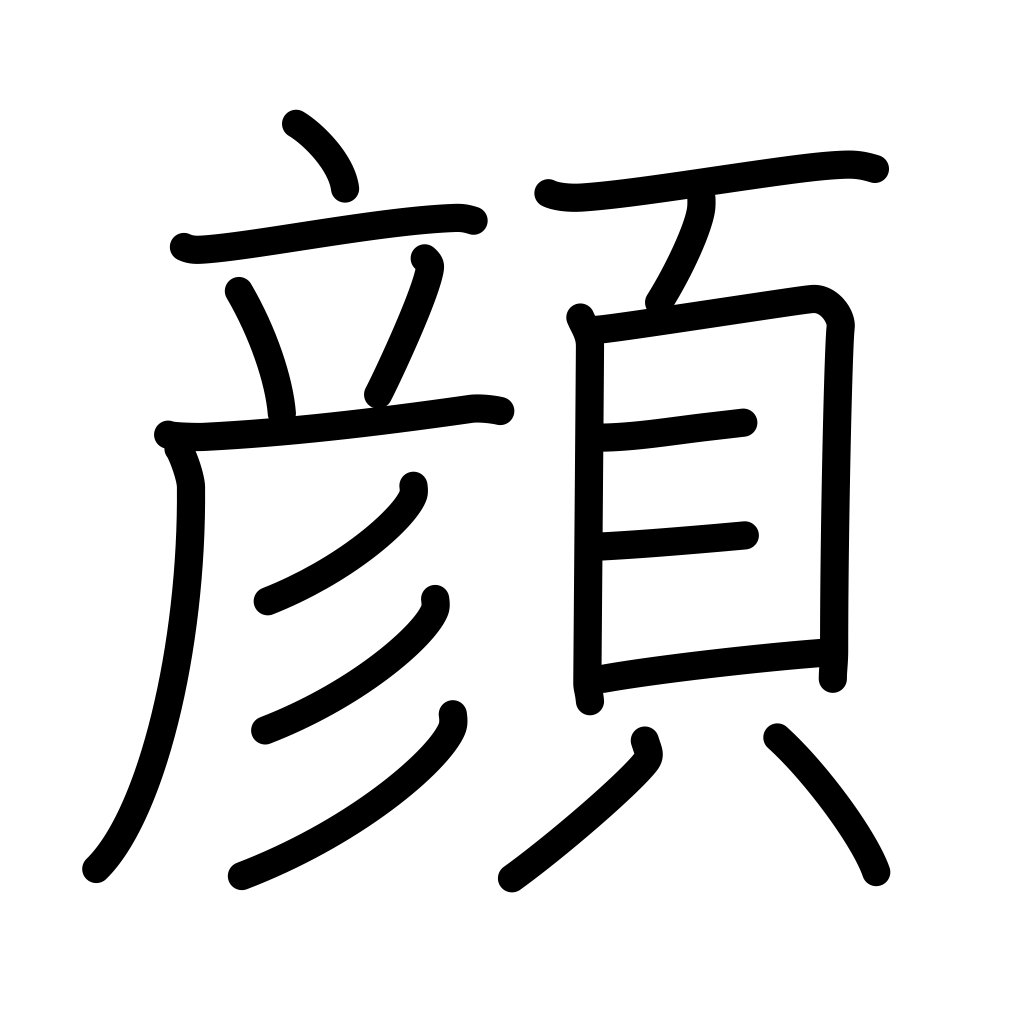
Meaning: face, expression